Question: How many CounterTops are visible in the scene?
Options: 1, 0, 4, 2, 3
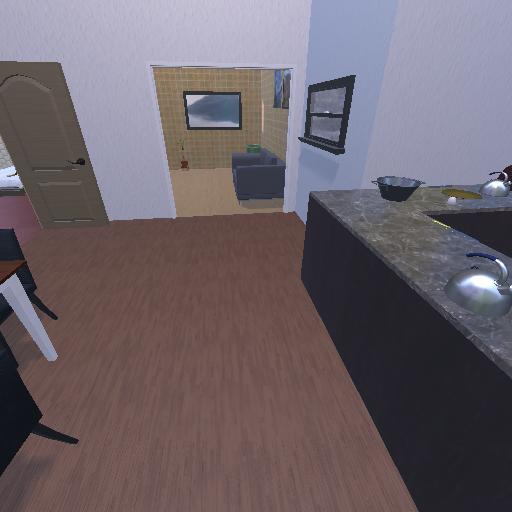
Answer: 1